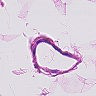
Metastatic tissue present: no